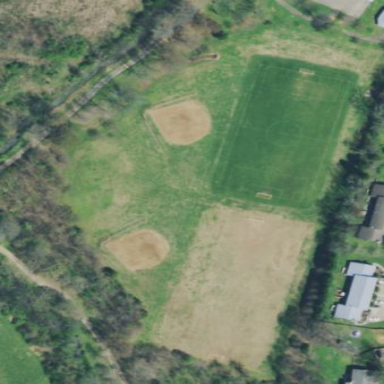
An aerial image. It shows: Baseball pitch for leisure land activities.